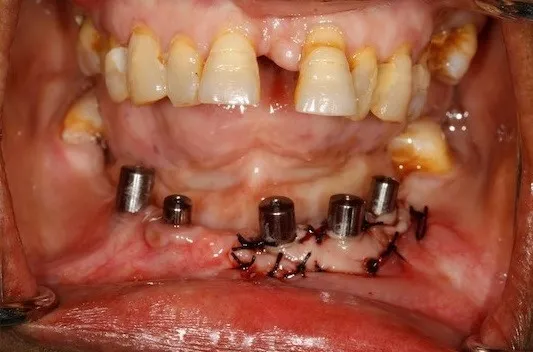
Vestibuloplasty with PRF membrane in 3rd quadrant.
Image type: medical_photograph (other_medical_photograph)